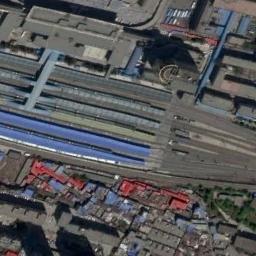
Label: railway_station